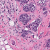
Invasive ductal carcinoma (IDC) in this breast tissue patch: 0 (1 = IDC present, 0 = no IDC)